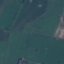
Land use / land cover class: Pasture